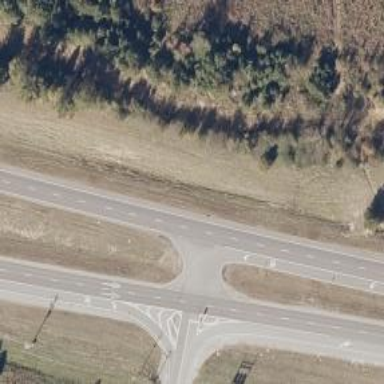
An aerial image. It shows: Expressway with dual carriageways made of asphalt at trunk level.